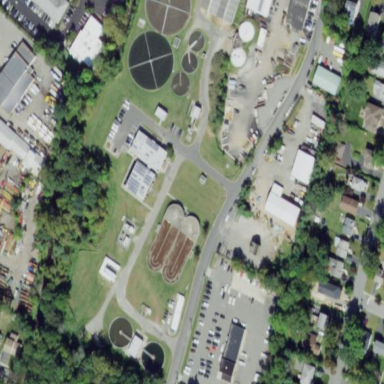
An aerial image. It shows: Wastewater plant.